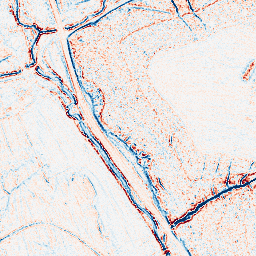
Category: edge_preserving
Decomposition family: bilateral
Decomposition parameters: d: 5
sigma_color: 25
sigma_space: 25
Upsampling method: cubic_mitchell
Upsampling parameters: scale: 2
Upsampling scale: 2